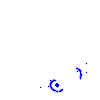
Particle: proton